Aerial crown-view tile of a tropical tree (Barro Colorado Island, Panama), acquired 20250124:
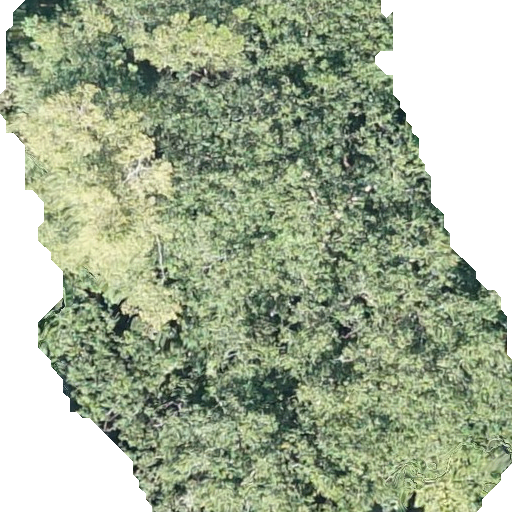
Species: Hieronyma alchorneoides
GBIF accepted scientific name: Hieronyma alchorneoides
Crown area: 338.032 m²